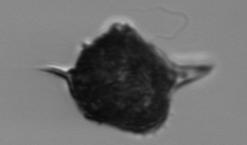
Label: Gonyaulax